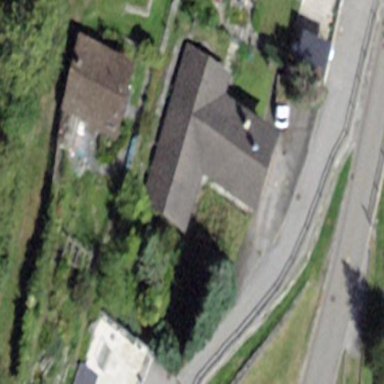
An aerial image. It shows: Detached building.